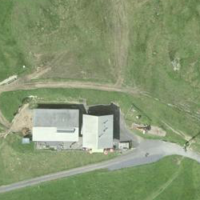
EUNIS habitat code: 23
Species observed at this site:
Caltha palustris
Crocus vernus